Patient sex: F
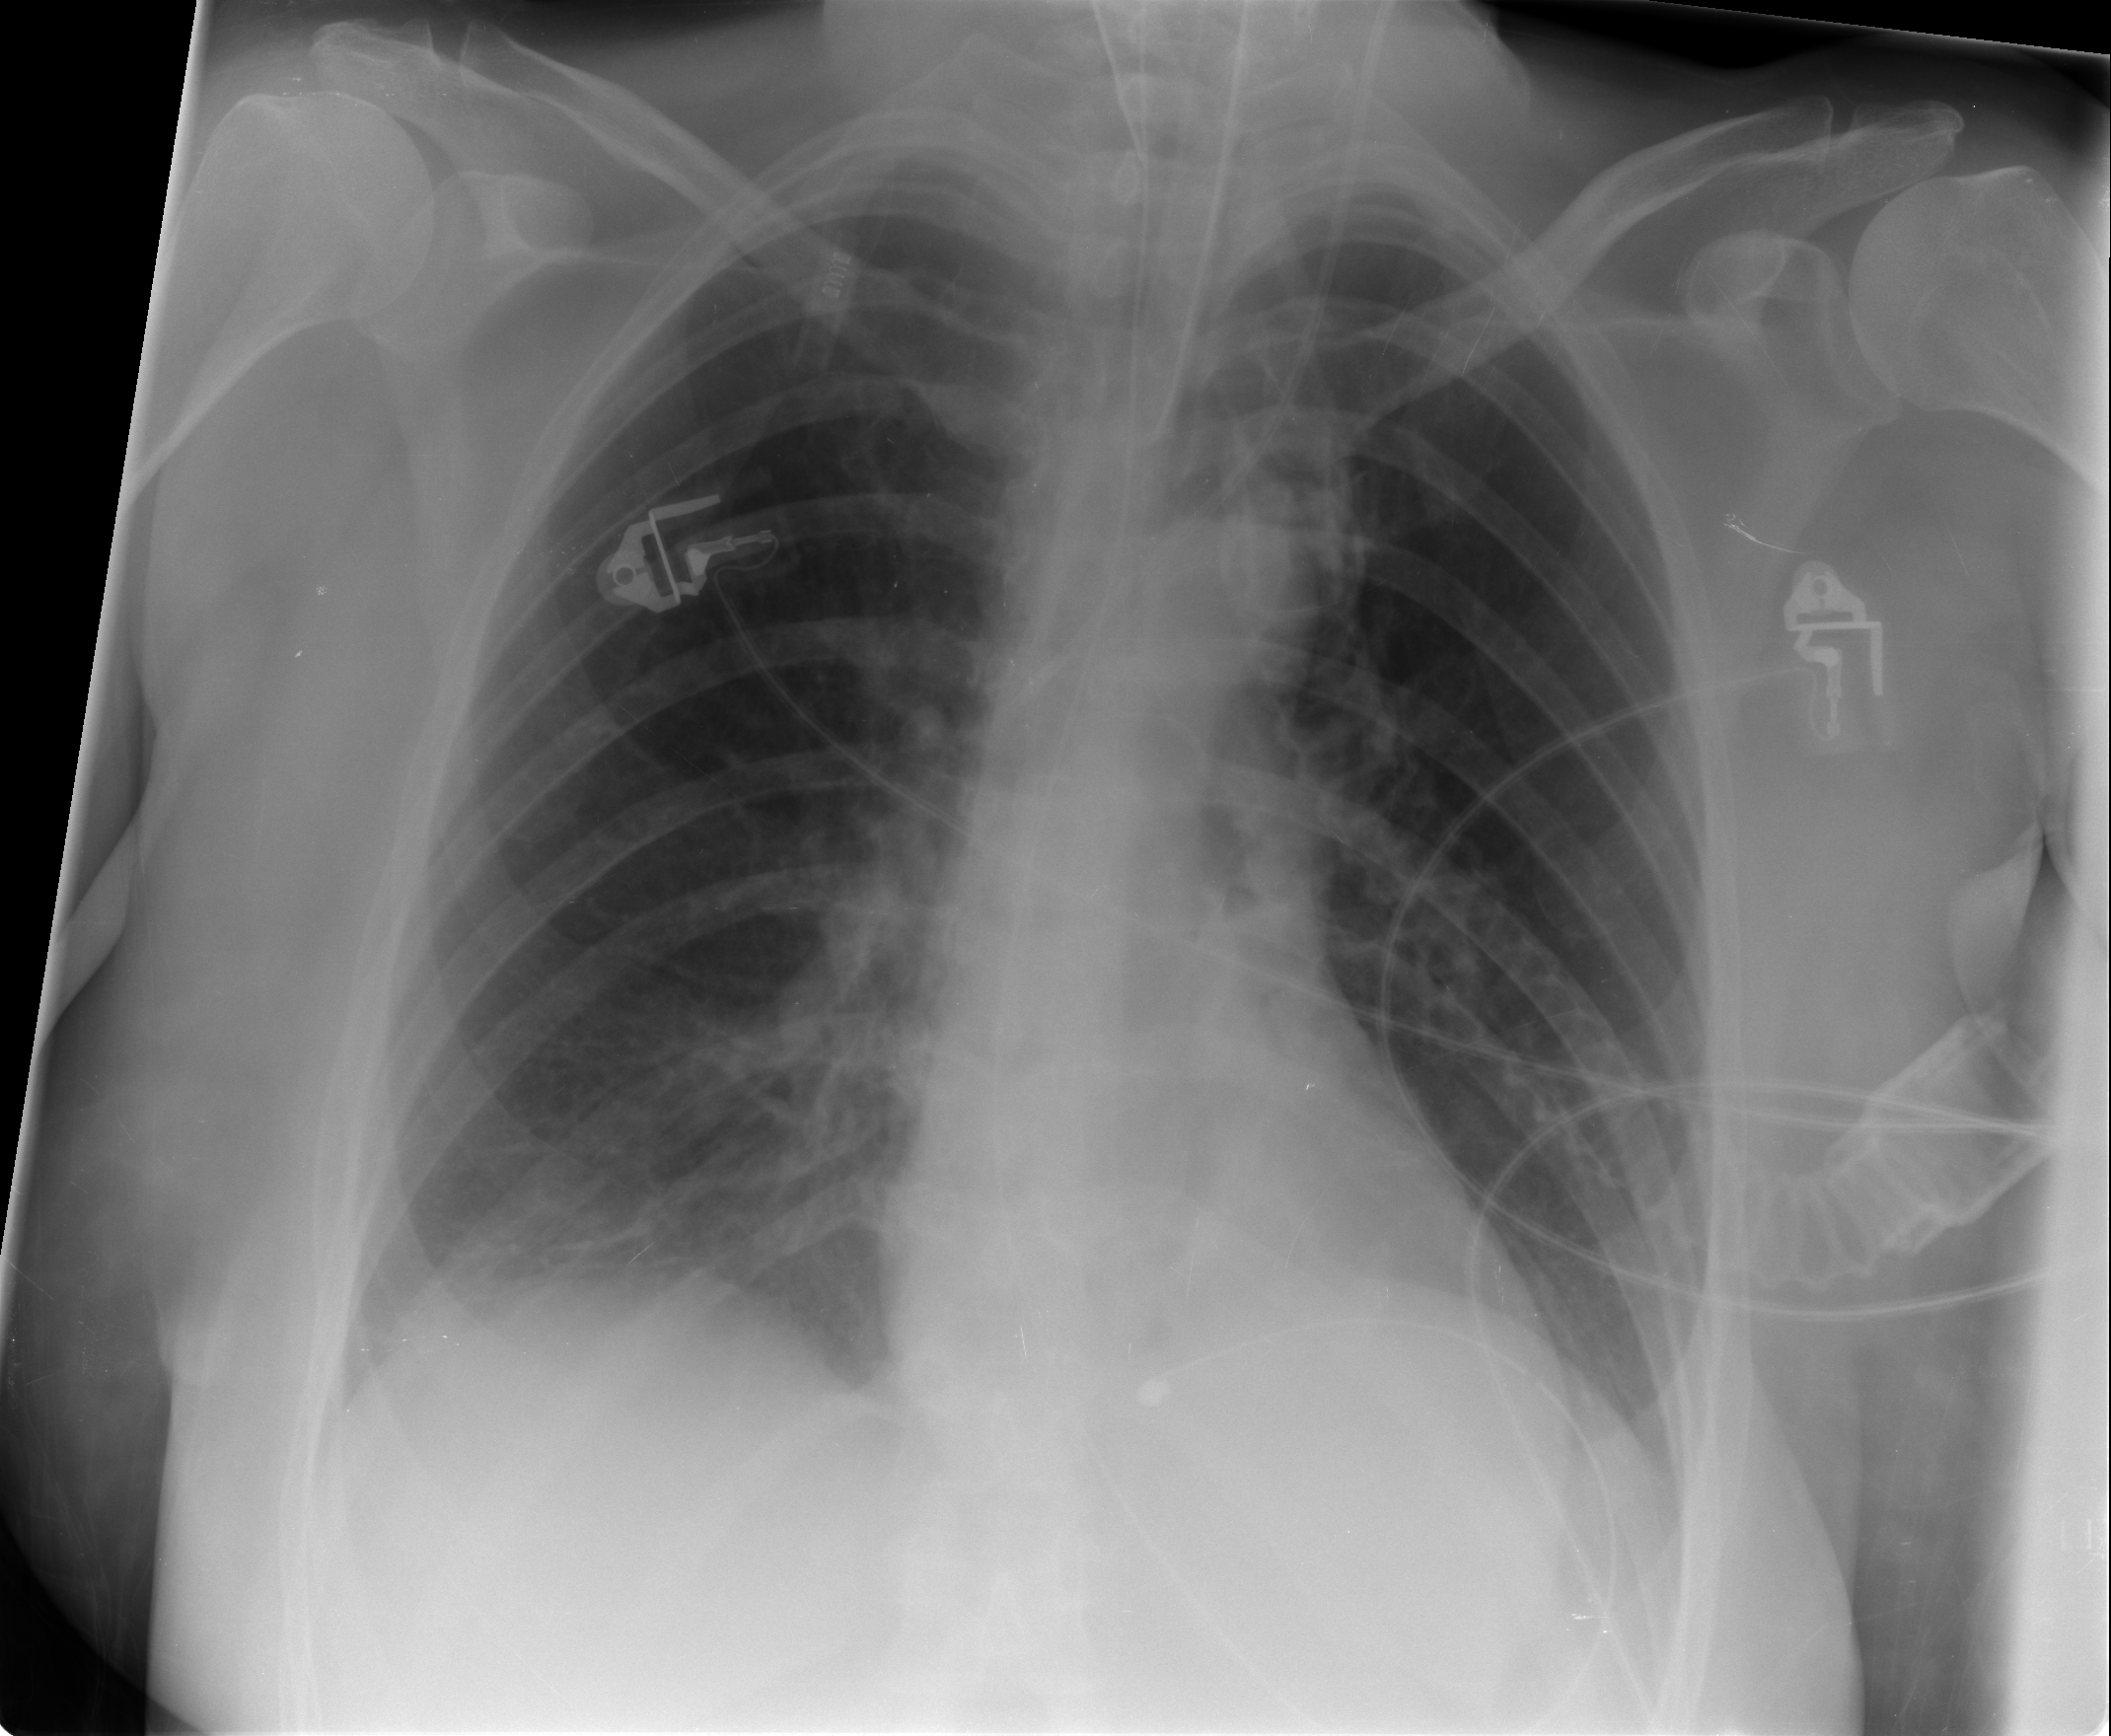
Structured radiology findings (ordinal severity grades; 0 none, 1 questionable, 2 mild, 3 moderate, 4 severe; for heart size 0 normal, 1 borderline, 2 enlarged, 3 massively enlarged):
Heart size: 0
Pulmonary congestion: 0
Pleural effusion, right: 0
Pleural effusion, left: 0
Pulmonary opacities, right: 0
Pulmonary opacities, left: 0
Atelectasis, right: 2
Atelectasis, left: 0